Question: i have a table with three columns date , title , message.
i will show only date and title in each table and want to add a seperate button after each row then i will show that message .
i have tried
'''
<?php
echo "<table style='border: solid 3px aqua;'>";
echo "<tr><th>Circular/Notice</th><th>DateGenerated</th></tr>";
class TableRows extends RecursiveIteratorIterator {
function __construct($it) {
parent::__construct($it, self::LEAVES_ONLY);
}
function current() {
return "<td style='width:150px;border:1px solid red;'>" . parent::current(). "</td>";
}
function beginChildren() {
echo "<tr>";
}
function endChildren() {
echo "</tr>" . "
";
}
}
$servername = "localhost";
$username = "root";
$password = "";
$dbname = "er";
try {
$conn = new PDO("mysql:host=$servername;dbname=$dbname", $username, $password);
$conn->setAttribute(PDO::ATTR_ERRMODE, PDO::ERRMODE_EXCEPTION);
$stmt = $conn->prepare("SELECT title ,DateGenerated FROM messages");
$stmt->execute();
// set the resulting array to associative
$result = $stmt->setFetchMode(PDO::FETCH_ASSOC);
foreach(new TableRows(new RecursiveArrayIterator($stmt->fetchAll())) as $k=>$v) {
echo $v;
}
}
catch(PDOException $e) {
echo "Error: " . $e->getMessage();
}
$conn = null;
echo '<input type ="button" value = "View"/>';
echo "</table>";
?>
'''
and the result am getting is only one button that too at top of the table.

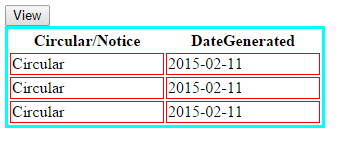
Answer: The '<input>' needs to be inside a '<td>', which needs to be inside a '<tr>'
Anything inside a HTML table that isn't in a row and cell, gets rendered outside the table.
To have a button for each row, you need to put the code inside your TableRows loop. I would suggest editing the 'endChildren()' function, as follows:
'''
function endChildren() {
echo '<td><input type="button" value = "View"/></td>';
echo "</tr>" . "
";
}
'''